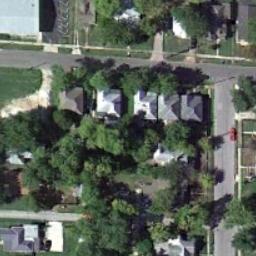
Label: medium_residential